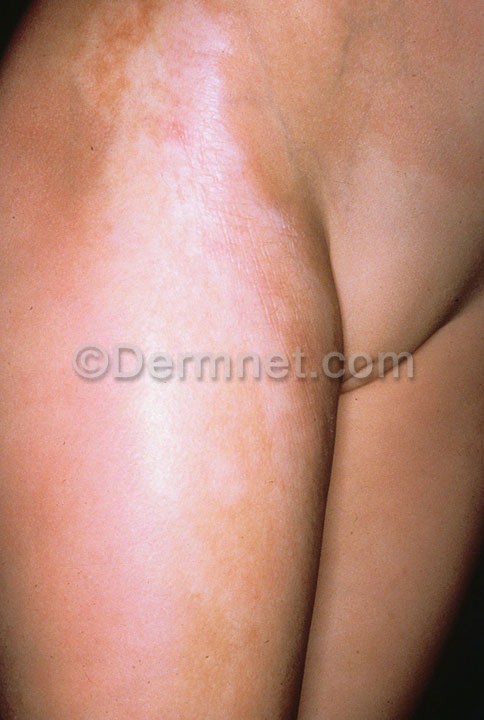
Disease: Lupus and other Connective Tissue diseases